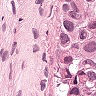
Metastatic tissue present: yes